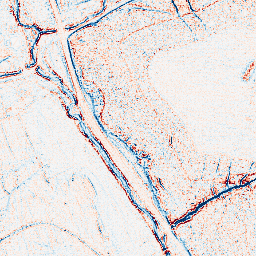
Category: classical
Decomposition family: uniform
Decomposition parameters: size: 3
Upsampling method: linear_exact
Upsampling parameters: scale: 4
Upsampling scale: 4